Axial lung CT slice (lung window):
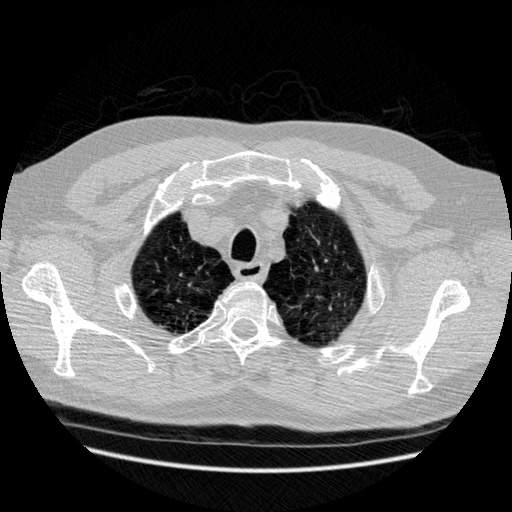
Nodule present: no